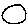
Label: circle